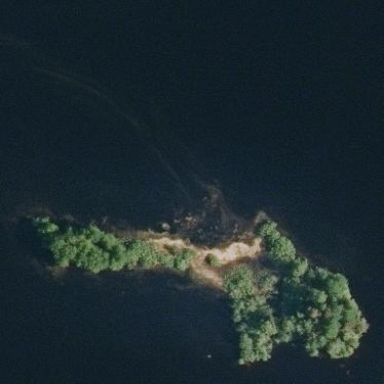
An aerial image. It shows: Image showing island.